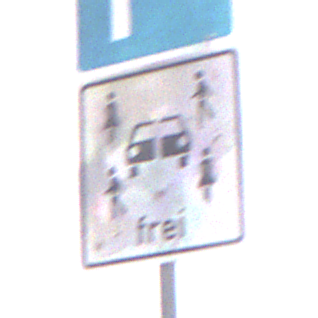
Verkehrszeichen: CarsharingfahrzeugeFrei
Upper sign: Parken
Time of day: MorningAfternoon
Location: Outdoor (Urban)
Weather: Overcast
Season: NotSpecified
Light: Natural